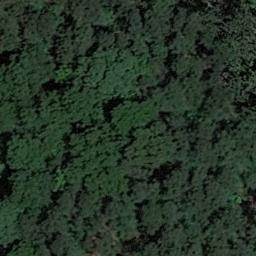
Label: forest